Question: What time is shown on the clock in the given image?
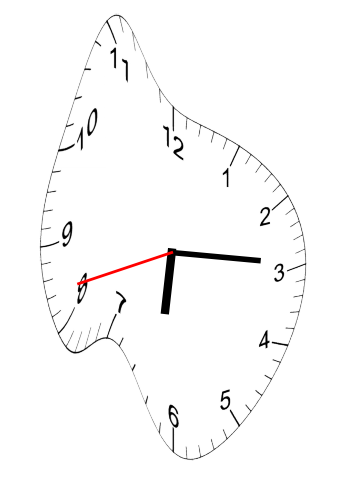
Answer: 06:14:42